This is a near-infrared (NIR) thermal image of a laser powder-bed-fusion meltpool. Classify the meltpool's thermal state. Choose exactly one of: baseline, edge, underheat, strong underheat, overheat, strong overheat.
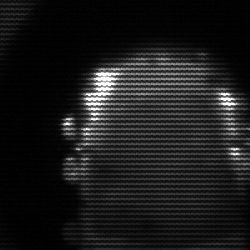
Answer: baseline